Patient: sex M, age 57
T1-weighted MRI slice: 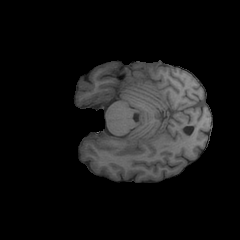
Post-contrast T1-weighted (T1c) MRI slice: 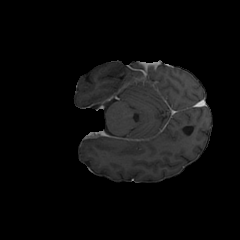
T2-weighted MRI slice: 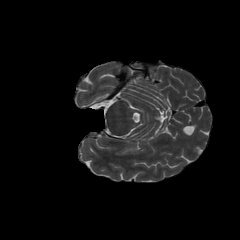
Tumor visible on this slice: no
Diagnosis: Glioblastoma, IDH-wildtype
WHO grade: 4